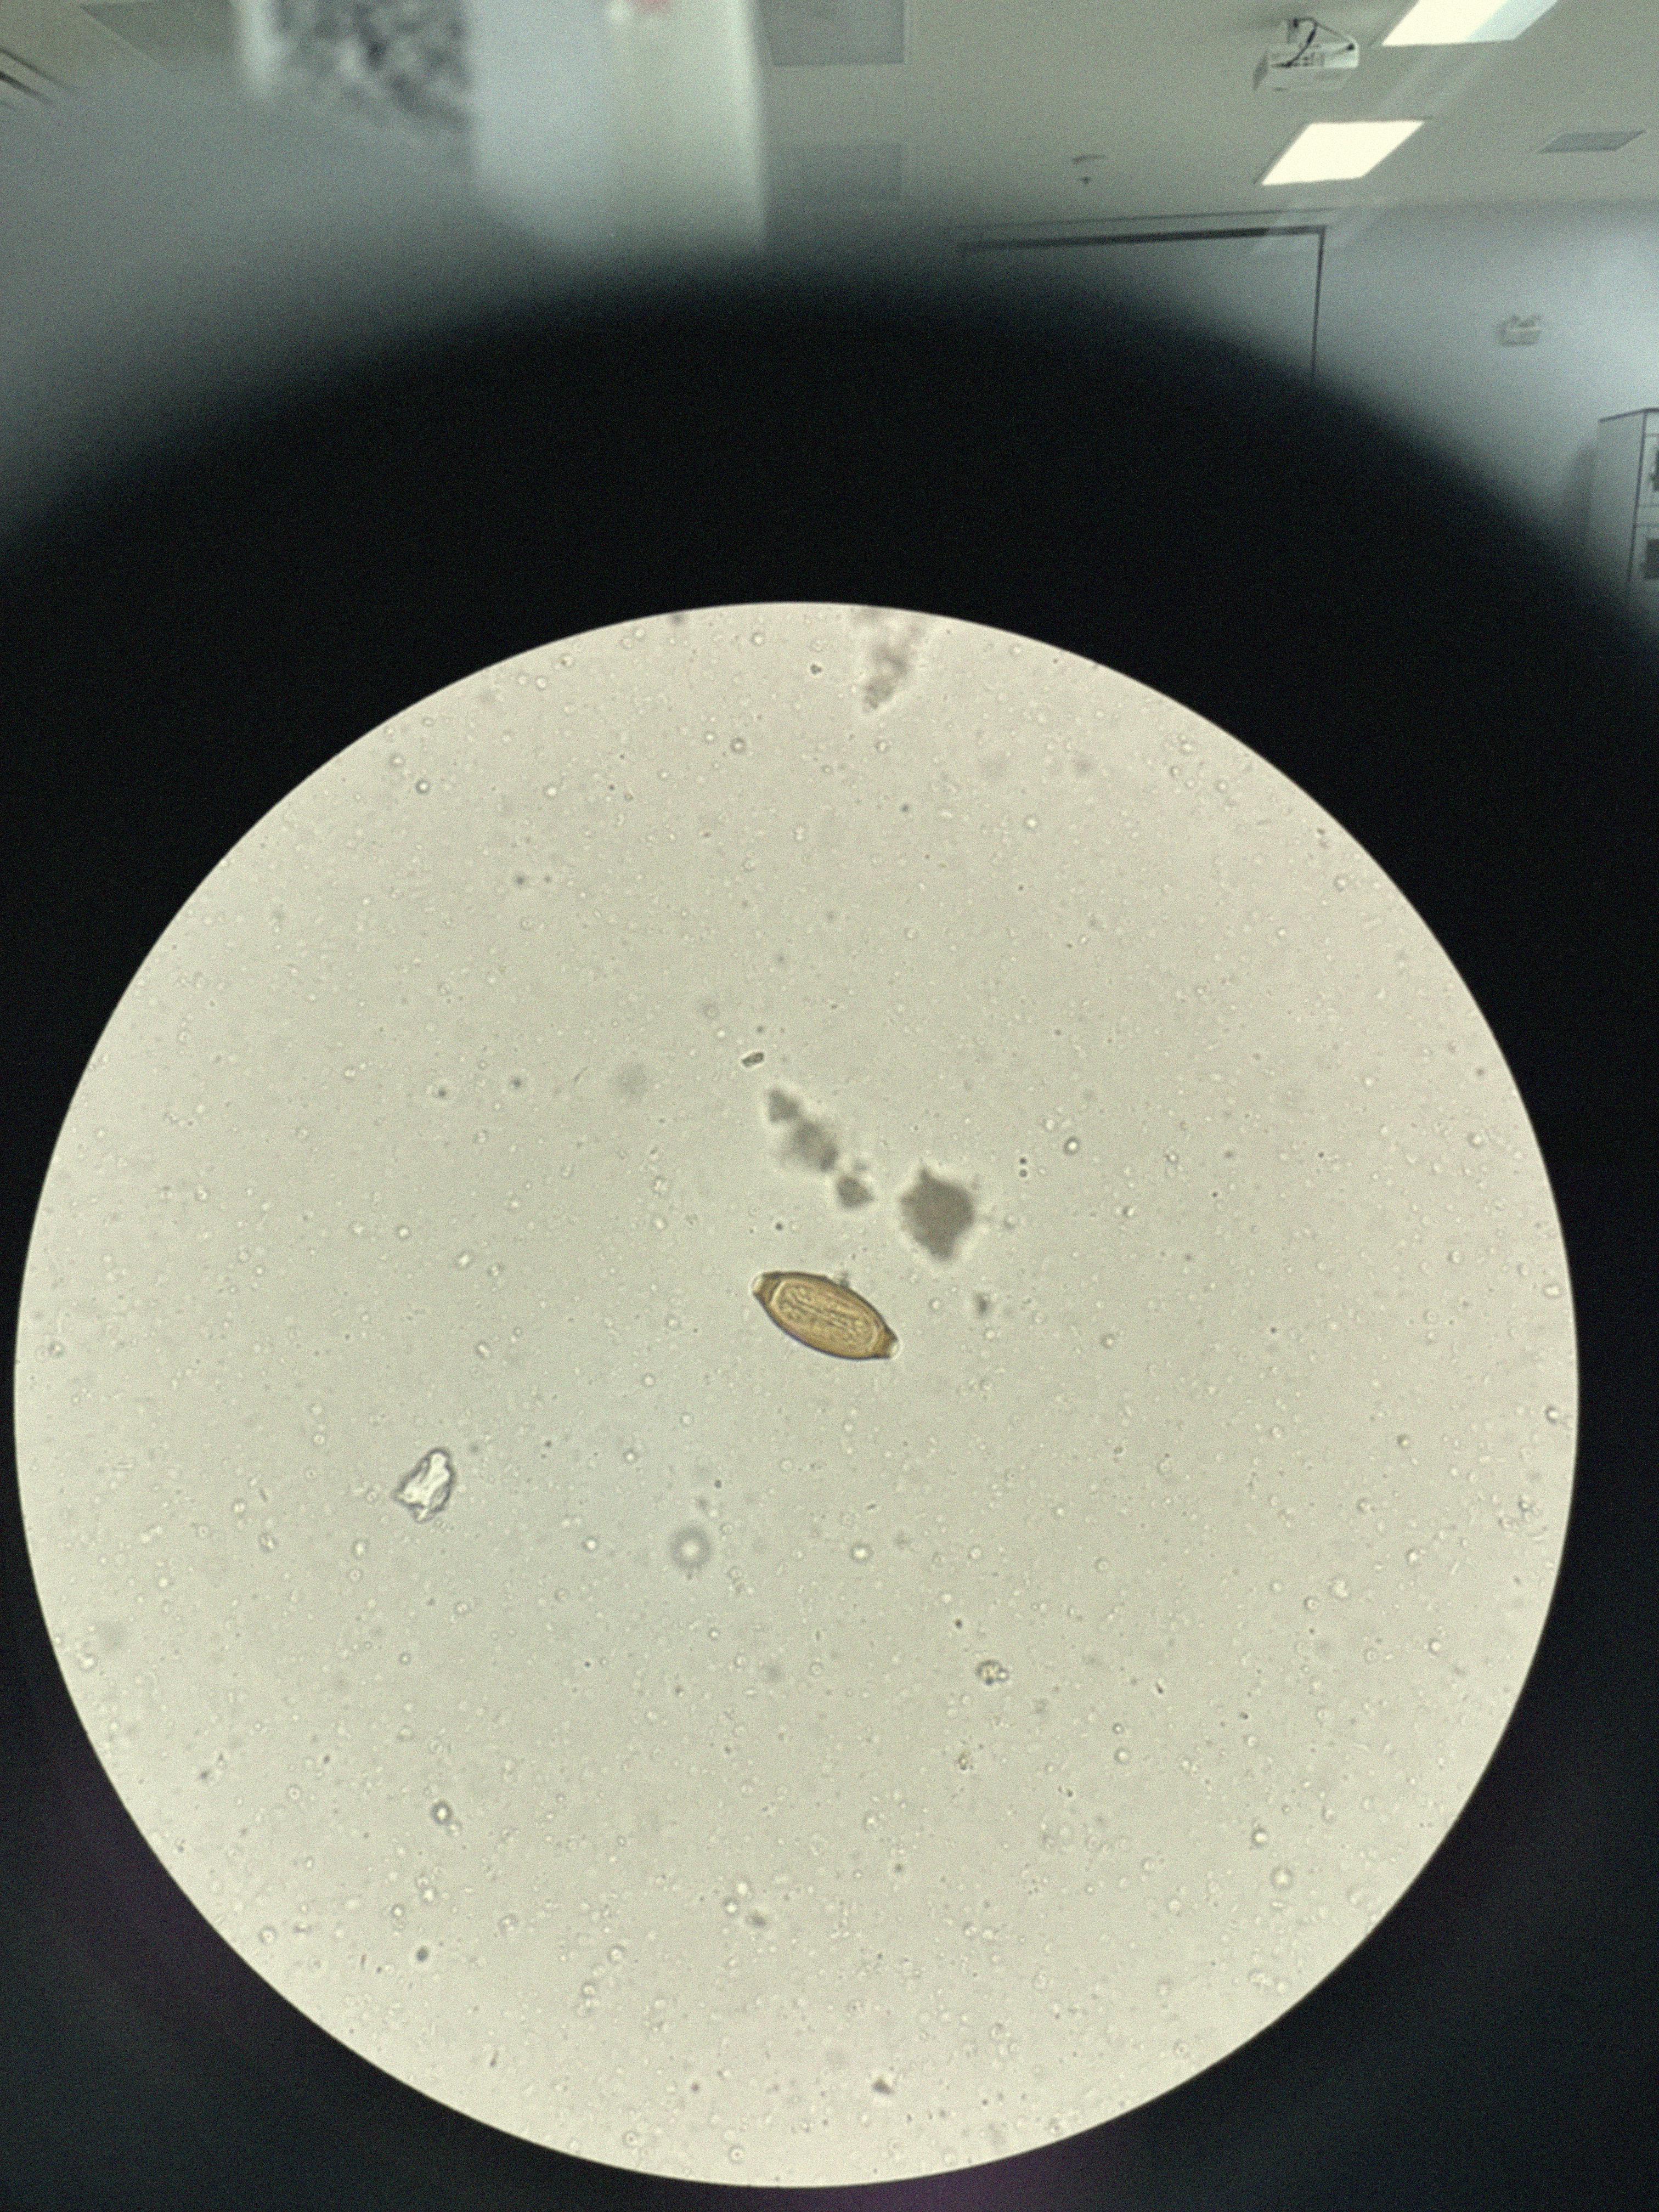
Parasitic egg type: Trichuris trichiura